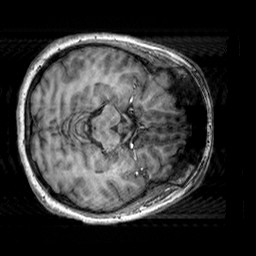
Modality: T1w
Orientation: axial
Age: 22
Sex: female
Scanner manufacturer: siemens
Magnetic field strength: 3 T
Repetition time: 2.3 s
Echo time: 0.00303 s